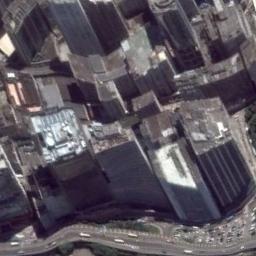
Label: commercial_area